Question: While I was searching for <URL>, I read about partial derivative of an image. I am confused and I could not imagine any meaning of a derivative of an image.
How can I calculate the partial derivatives of an image?

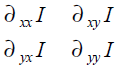
Answer: First, your grayscale image should be represented as a matrix, with entries corresponding to brightness.
Then use <URL> twice, like this:
'''
I = [1 2 3 4 ; 6 4 2 2 ; 4 5 0 7 ; 2 4 3 1]; % image
[Ix, Iy] = gradient(I); % first order partials
[Ixx, Ixy] = gradient(Ix); % second order partials
[Iyx, Iyy] = gradient(Iy); % second order partials
'''
Incidentally, 'Ixy' will be the same as 'Iyx'; the mixed partial derivatives are equal (this holds for derivatives in calculus, too).
Matlab documentation explains the meaning of the numerical gradient:
> FX corresponds to F/x, the differences in x (horizontal) direction. FY corresponds to F/y, the differences in the y (vertical) direction.